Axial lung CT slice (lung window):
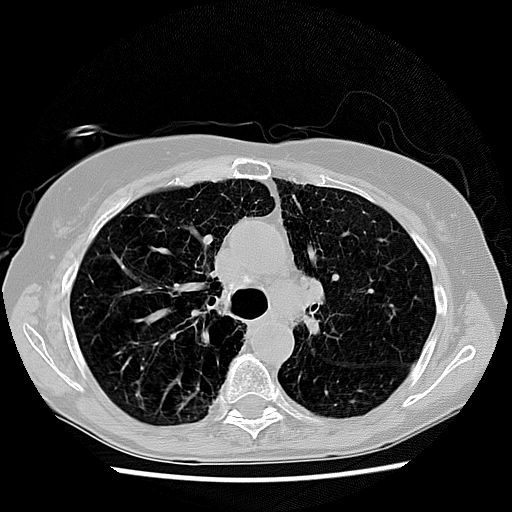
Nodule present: no